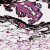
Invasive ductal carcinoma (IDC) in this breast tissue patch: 0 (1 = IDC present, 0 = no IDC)